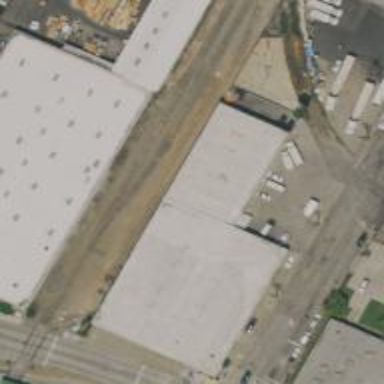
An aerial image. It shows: Warehouse.